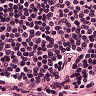
Metastatic tissue present: no